Question: Let's say I have an animal face in pieces. I have an exterior, right ear, left ear, nose, mouse, eyes.
Each of this part is independent component, so even when all of it gathered into one, animation of nose is different from ears and doesn't happen at the same time.
So my question is how can I gather items together, so in future it will be a unit, but with separated behavior? Also I don't know how to place it, that ear is animating along the face, not overlaying and not with a hole between them.
Any ideas? Thanks.
This is an example of image I have (Original cannot share).

So on this image as on example nose, eyes, hair, eyebrows are separated elements. For example if I press on hair it will start one type of animation, if I drag nose (right or left) it will animate and change volume in video player.
My best idea for now is making each component as separated view and then in layout try to gather it together somehow, but I'm not sure it is correct and good idea at all.
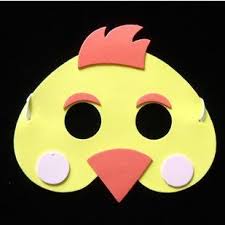
Answer: Exactly as you wrote, make for each element with specific listener. Extending <URL> and let you to keep clear your solution.
This seems to me like really pleasant task, which you can solve step by step, task by taks, component by component...
As to for all animal's parts, it depends on requirements. If in all cases the eyes, ears, hairs etc. would be on the same or proportional location and , it would be worth to think about custom ViewGroup - probably <URL>.
It is hard to give you more precise tips, because there will be a lot of minor and major requirements like I mentioned. For example, if size of eyes' images of two different animals aren't equal I would my components (rather than 'View') extend <URL>, which gives us scaling features.
---
I' not sure it will be possible to accomplish it in this way, but I would try to do it like that:
'''
<RelativeLayout ...>
<!-- LAYER 1: Face - background -->
<LinearLayout
android:layout_width="match_parent"
android:layout_height="match_parent"
android:weightSum="100"
android:gravity="center">
<custom.path.FaceBaseComponent
android:layout_width="0dp"
android:layout_height="match_parent"
android:layout_weight="60"
android:src="@drawable/face_drawable"/>
</LinearLayout>
<!-- LAYER 1: Ears -->
<LinearLayout
android:layout_width="match_parent"
android:layout_height="match_parent"
android:gravity="center">
<!-- Left ear -->
<custom.path.EarComponent
android:layout_width="0dp"
android:layout_height="match_parent"
android:layout_weight="30"
android:src="@drawable/left_ear"/>
<!-- Filler -->
<View
android:layout_width="0dp"
android:layout_height="match_parent"
android:layout_weight="40"/>
<!-- Right ear -->
<custom.path.EarComponent
android:layout_width="0dp"
android:layout_height="match_parent"
android:layout_weight="30"
android:src="@drawable/right_ear"/>
</LinearLayout>
</RelativeLayout>
'''
This help you to save proportions between each element. Keep trying to merge as many "layers" as you can (maybe you can put ears and eyes inside single 'LinearLayout'?).